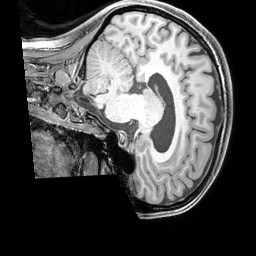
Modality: T1w
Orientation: sagittal
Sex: female
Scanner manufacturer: siemens
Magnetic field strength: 3 T
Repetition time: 2.3 s
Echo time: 0.00226 s